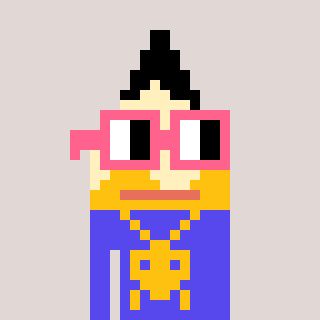
a pixel art character with square pink glasses, a pencil-shaped head and a computerblue-colored body on a warm background